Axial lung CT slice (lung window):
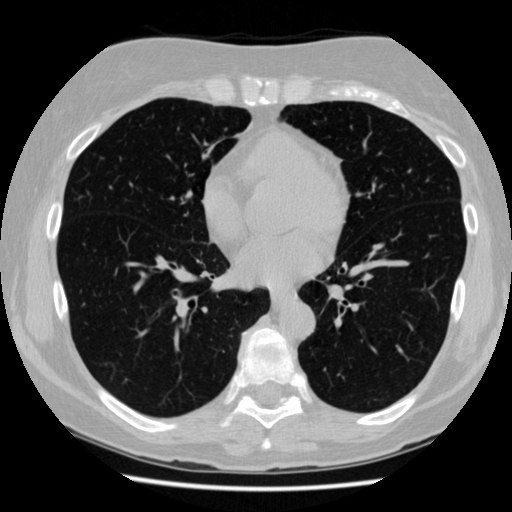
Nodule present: no